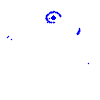
Particle: pion